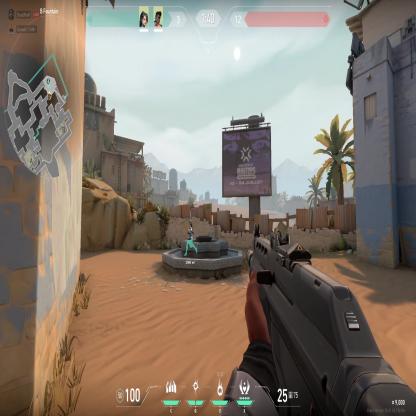
Label: teammate